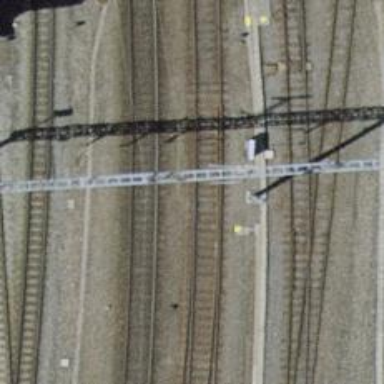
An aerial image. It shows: Railway switch.